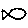
Label: fish